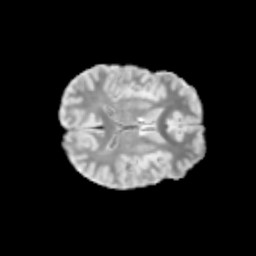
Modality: T2w
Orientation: axial
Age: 13
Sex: male
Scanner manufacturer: siemens
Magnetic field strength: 3 T
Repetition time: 3.8 s
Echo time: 0.07 s